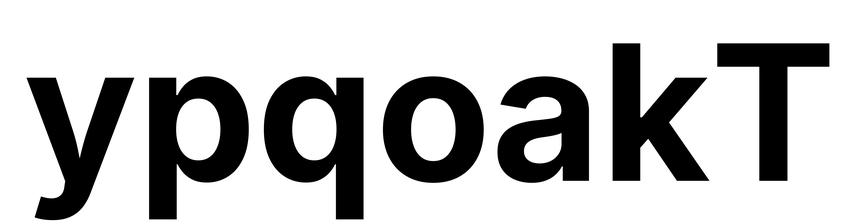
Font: Inter_Bold